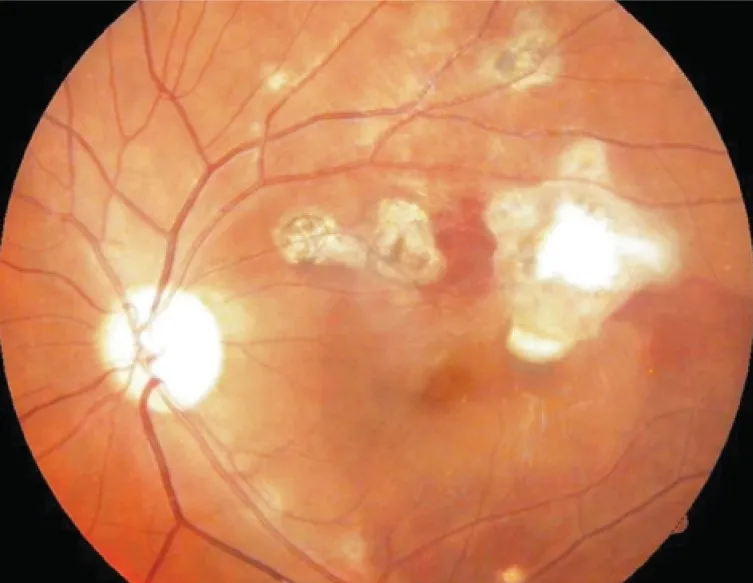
One week after intravitreal injection of bevacizumab.
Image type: ophthalmic_imaging (fundus_photograph)